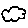
Label: cloud